Aerial crown-view tile of a tropical tree (Barro Colorado Island, Panama), acquired 20240716:
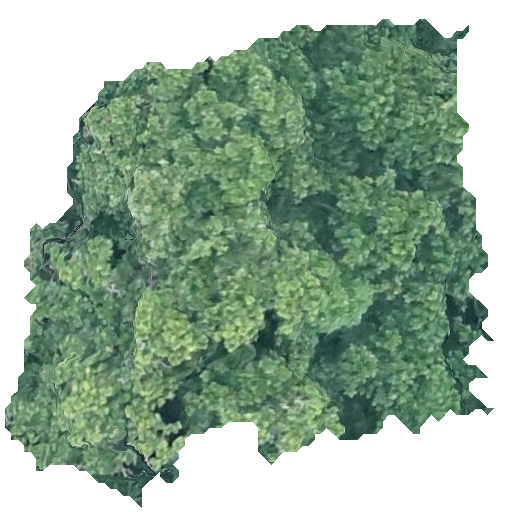
Species: Anacardium excelsum
GBIF accepted scientific name: Anacardium excelsum
Crown area: 262.393 m²